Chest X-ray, AP view. Patient: 58 years old, sex F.
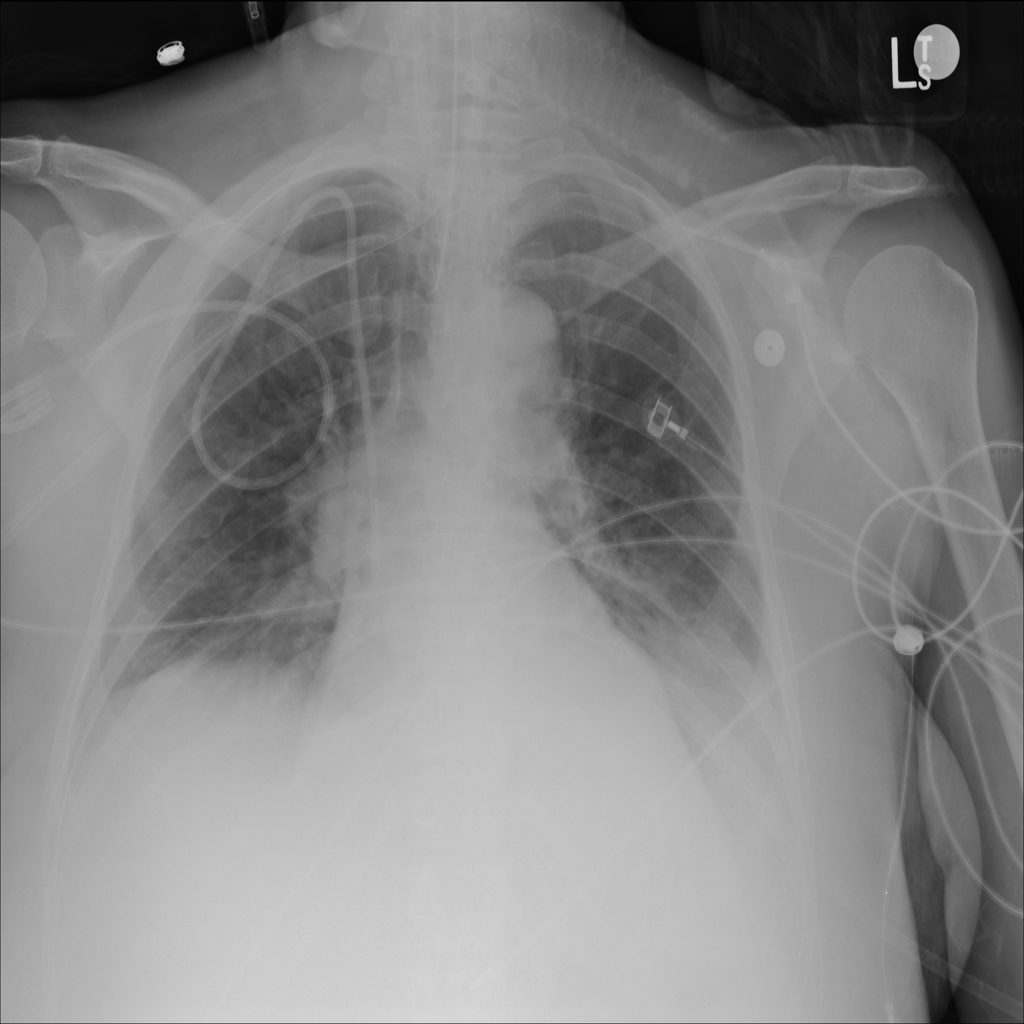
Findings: No Finding